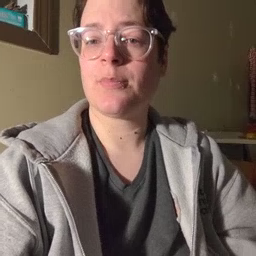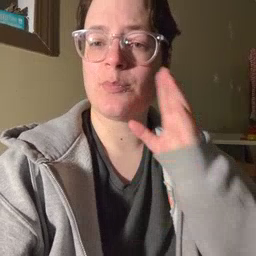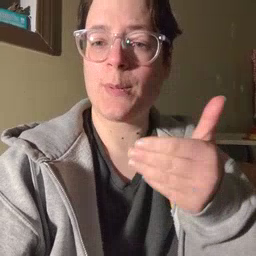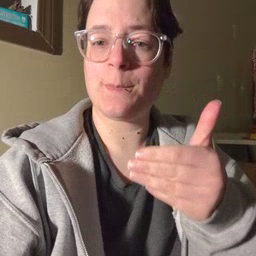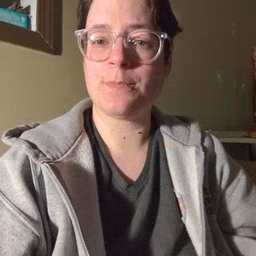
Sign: bedroom